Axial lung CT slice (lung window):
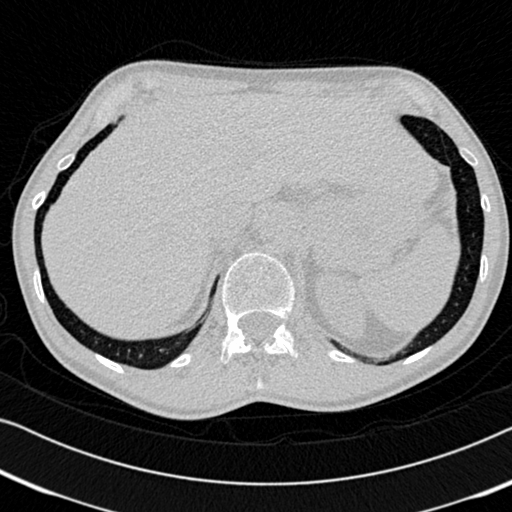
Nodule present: no